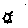
Label: sun